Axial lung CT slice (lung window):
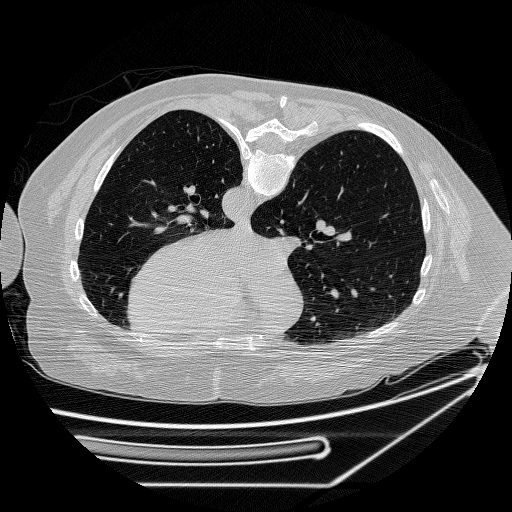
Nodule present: no